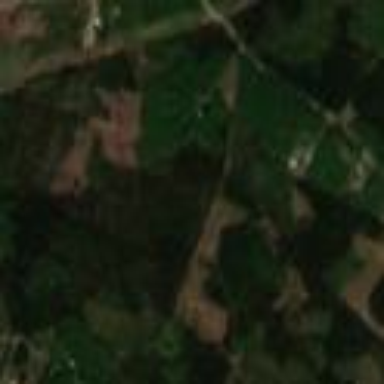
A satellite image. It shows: Mixed leaf woodland.